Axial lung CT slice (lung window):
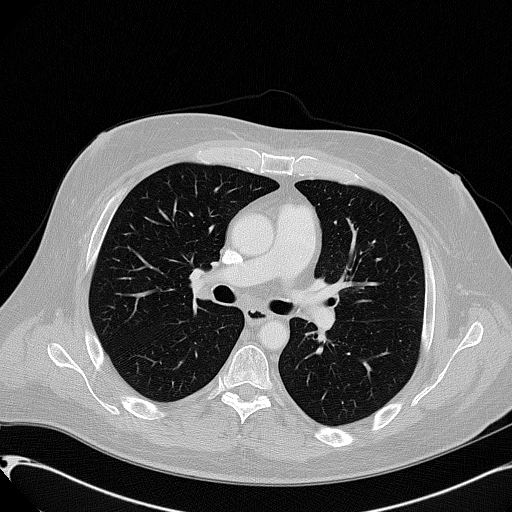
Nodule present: no